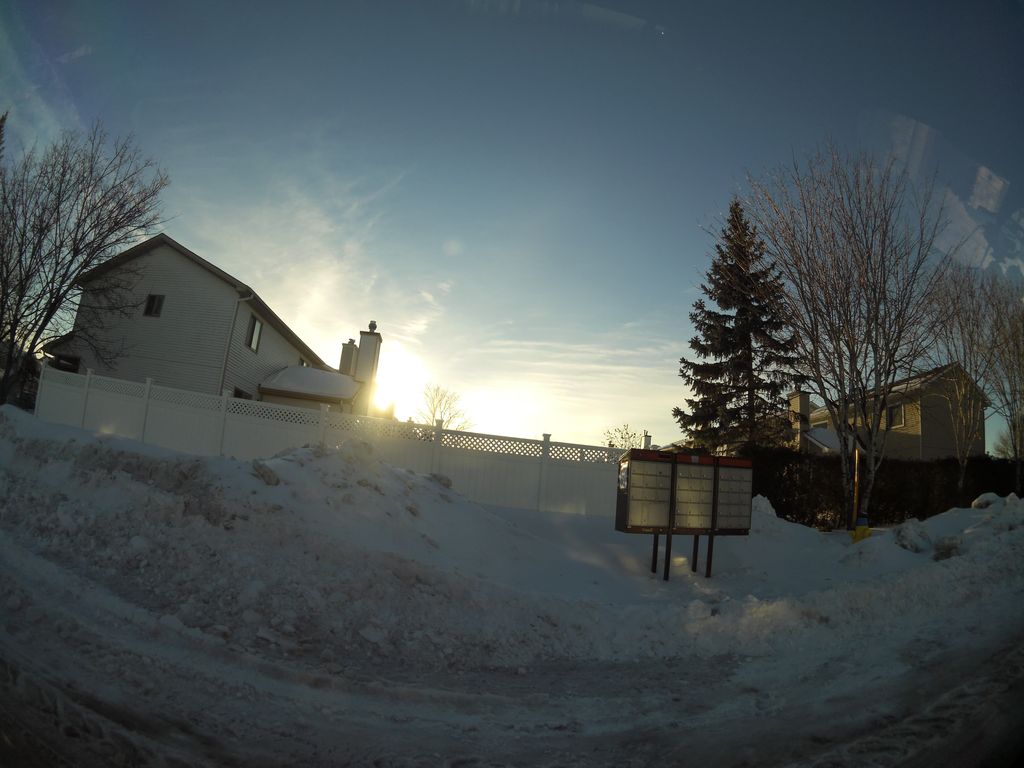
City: ottawa-gatineau